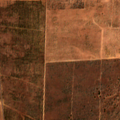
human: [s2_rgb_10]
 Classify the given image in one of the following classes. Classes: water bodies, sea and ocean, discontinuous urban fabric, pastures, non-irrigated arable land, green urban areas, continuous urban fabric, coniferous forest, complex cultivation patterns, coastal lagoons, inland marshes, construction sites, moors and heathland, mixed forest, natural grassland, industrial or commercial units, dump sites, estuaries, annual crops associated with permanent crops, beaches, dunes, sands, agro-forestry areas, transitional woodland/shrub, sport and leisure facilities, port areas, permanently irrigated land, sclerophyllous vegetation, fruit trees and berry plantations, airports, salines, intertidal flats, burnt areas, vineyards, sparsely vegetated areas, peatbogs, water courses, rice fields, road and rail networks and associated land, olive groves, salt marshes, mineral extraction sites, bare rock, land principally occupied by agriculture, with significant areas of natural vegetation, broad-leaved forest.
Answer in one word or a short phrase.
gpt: non-irrigated arable land, transitional woodland/shrub